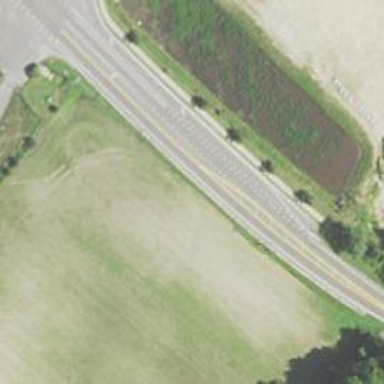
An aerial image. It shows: Tertiary road.